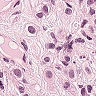
Metastatic tissue present: yes